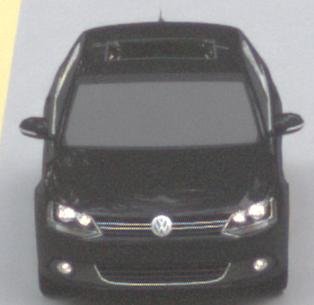
Make: VW
Model: Jetta 1.2 TSI
Detailed model: Jetta (IV)
Model produced from: 2011/01
Model produced until: 2014/08
Doors: 4
Color: black
Road condition: wet road
Daytime: sunrise or sunset
Contrast: medium contrast